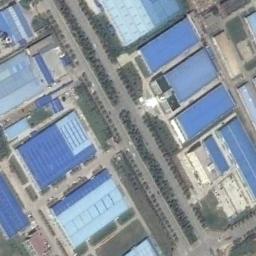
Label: industrial_area